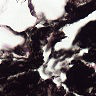
Metastatic tissue present: no